Interaction volume radius: 5 \u00c5
Interaction volume height: 30 \u00c5
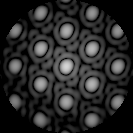
Disorder parameter: 0.008978